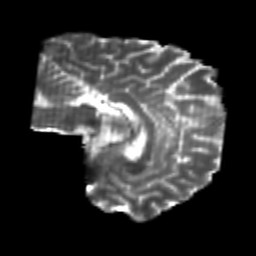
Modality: T2w
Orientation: sagittal
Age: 24
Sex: male
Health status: healthy
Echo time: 0.074 s